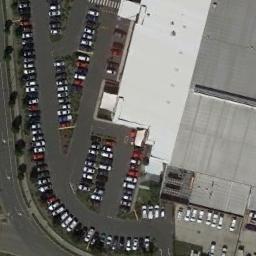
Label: parking_lot